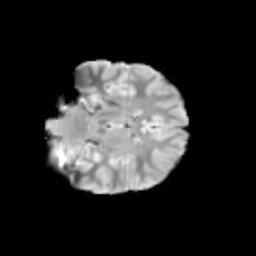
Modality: T2w
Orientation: coronal
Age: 10
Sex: female
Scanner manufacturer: siemens
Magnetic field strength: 3 T
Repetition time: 3.8 s
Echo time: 0.07 s